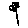
Label: flower